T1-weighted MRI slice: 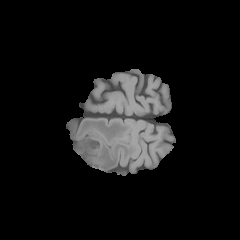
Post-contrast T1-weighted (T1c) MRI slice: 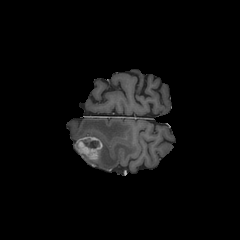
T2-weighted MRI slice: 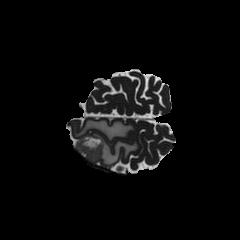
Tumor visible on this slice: yes